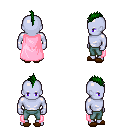
a pixel art fantasy rpg character, male body template, dark elf, purple skin, pink cape, teal pants, green mohawk hairstyle, brown slippers, four views (front, back, left, right), 2x2 character sprite sheet, small pixel art, hard edges, no anti-aliasing